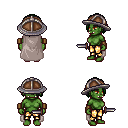
a pixel art fantasy rpg character, female body template, orc, green skin, gray cape, gold greaves, green bangs hairstyle, chain helm, leather bracers, dagger, four views (front, back, left, right), 2x2 character sprite sheet, small pixel art, hard edges, no anti-aliasing